Interaction volume radius: 5 \u00c5
Interaction volume height: 15 \u00c5
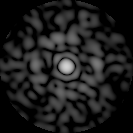
Disorder parameter: 0.8031